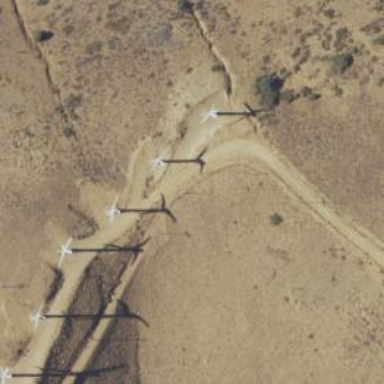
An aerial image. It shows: Wind generator using wind turbines of horizontal axis.